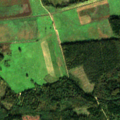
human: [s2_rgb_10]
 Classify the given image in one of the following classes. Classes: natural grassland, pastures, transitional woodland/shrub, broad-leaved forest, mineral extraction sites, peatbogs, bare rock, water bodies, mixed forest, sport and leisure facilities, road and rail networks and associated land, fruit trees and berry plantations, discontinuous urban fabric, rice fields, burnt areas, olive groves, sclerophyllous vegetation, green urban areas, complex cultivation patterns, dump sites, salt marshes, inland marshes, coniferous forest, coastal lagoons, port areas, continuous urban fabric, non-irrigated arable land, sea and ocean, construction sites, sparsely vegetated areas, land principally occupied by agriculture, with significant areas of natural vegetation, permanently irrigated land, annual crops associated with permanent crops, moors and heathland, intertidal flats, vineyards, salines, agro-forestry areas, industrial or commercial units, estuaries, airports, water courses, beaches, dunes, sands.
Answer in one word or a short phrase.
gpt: pastures, broad-leaved forest, coniferous forest, mixed forest